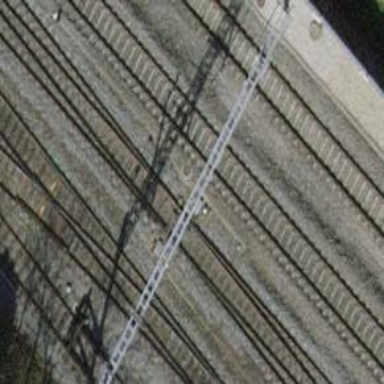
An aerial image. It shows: Railway switch.